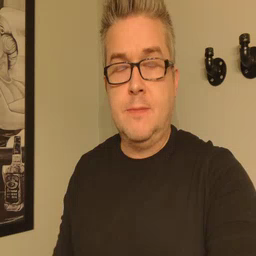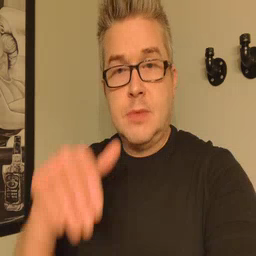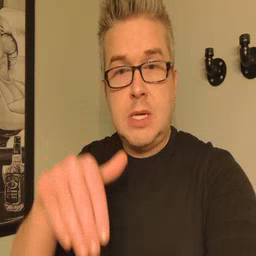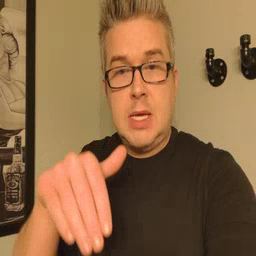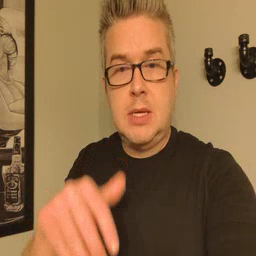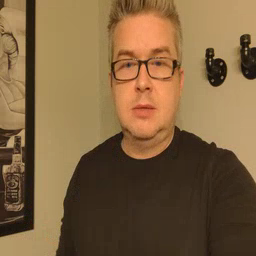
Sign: night